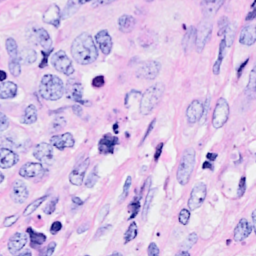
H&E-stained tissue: Breast